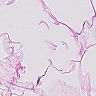
Metastatic tissue present: no